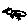
Label: bird